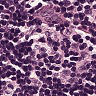
Metastatic tissue present: no